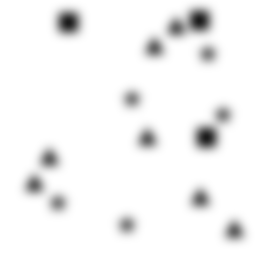
Squares: 3
Triangles: 7
Stars: 5
Total shapes: 15